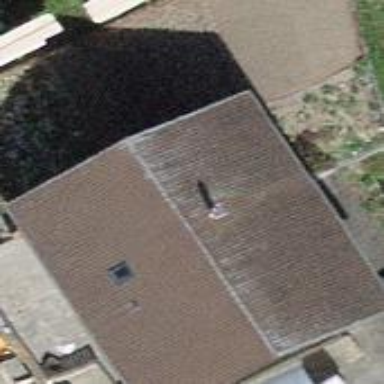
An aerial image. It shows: View of roof of building.